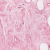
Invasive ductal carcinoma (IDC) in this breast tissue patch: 0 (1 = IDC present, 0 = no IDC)